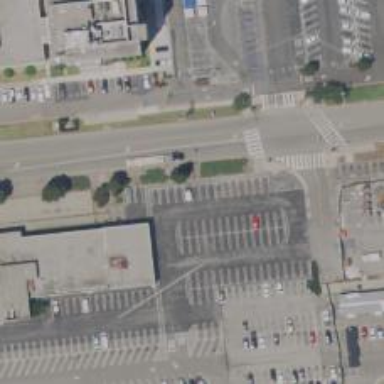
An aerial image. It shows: Parking space.